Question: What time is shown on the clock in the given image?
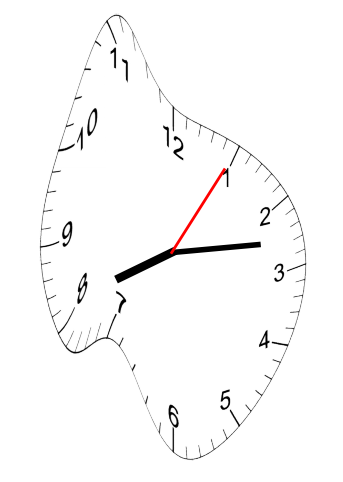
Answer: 08:13:05